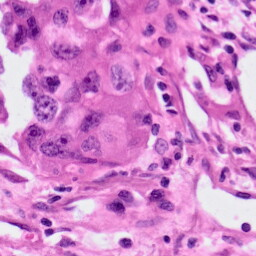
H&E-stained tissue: Lung